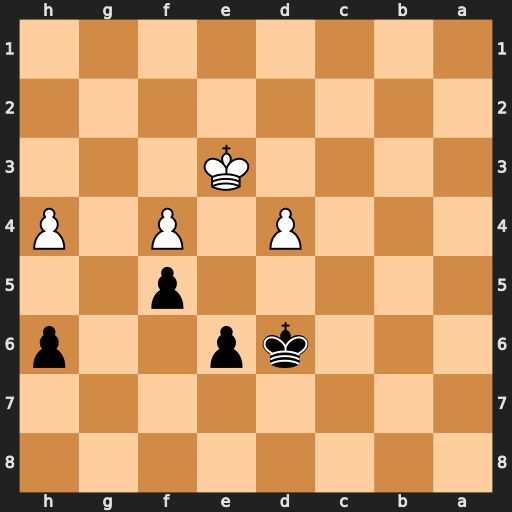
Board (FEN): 8/8/3kp2p/5p2/3P1P1P/4K3/8/8
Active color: b
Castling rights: -
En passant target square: -
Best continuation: Kd5 h5 Kc4